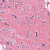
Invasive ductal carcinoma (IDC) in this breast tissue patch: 0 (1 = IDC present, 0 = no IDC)